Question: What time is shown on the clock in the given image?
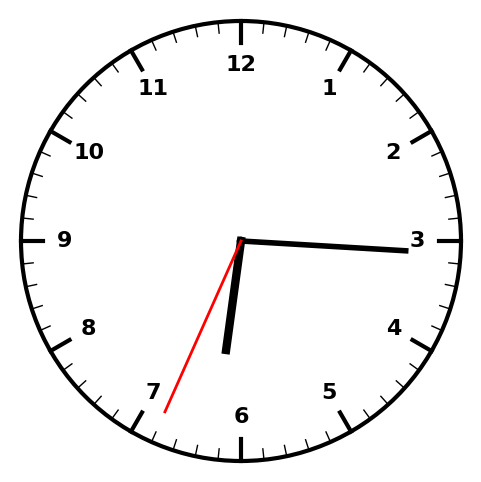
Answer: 06:15:34